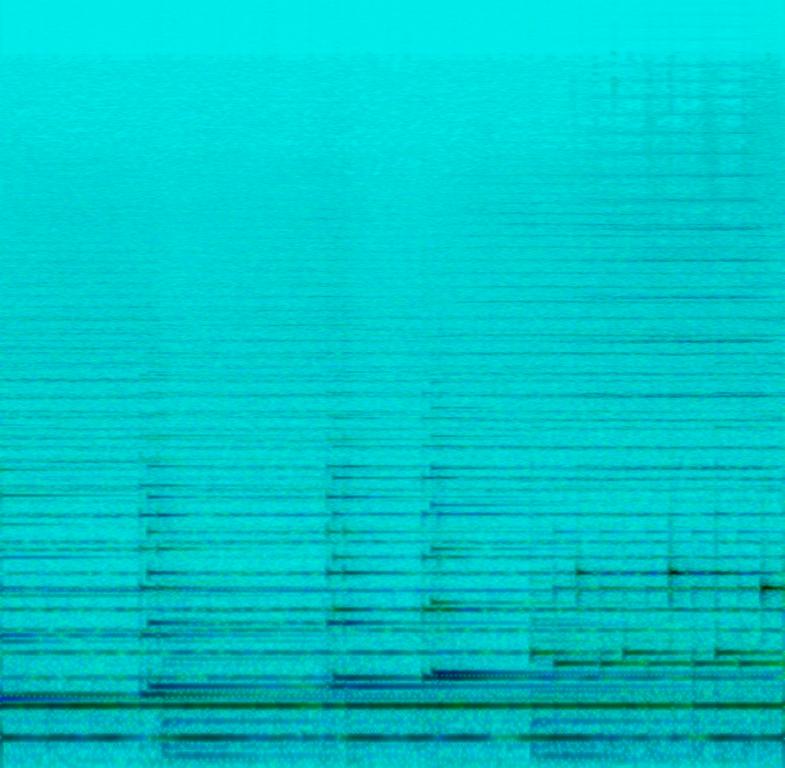
This is an instrumental movie music piece used in the background of a short film. There is a gentle melody being played by the strings and the piano. The atmosphere is eerie and enigmatic. This piece could suit well in the soundtrack of a mystery video game or a movie.